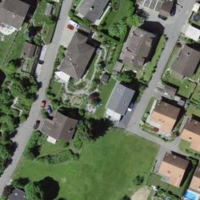
EUNIS habitat code: 55
Species observed at this site:
Corylus avellana